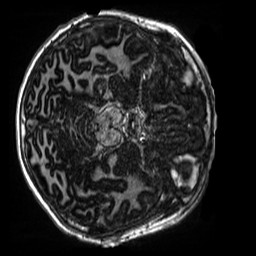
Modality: MP2RAGE
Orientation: axial
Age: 13
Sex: male
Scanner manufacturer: siemens
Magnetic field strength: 3 T
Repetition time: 4 s
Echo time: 0.00303 s